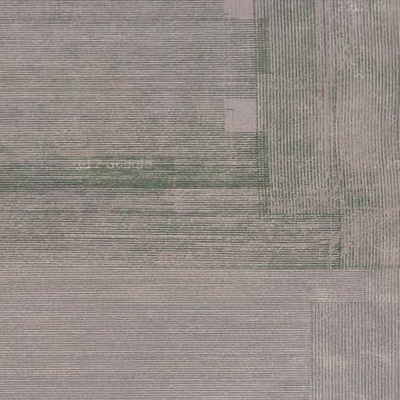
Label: Field